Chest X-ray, PA view. Patient: 50 years old, sex M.
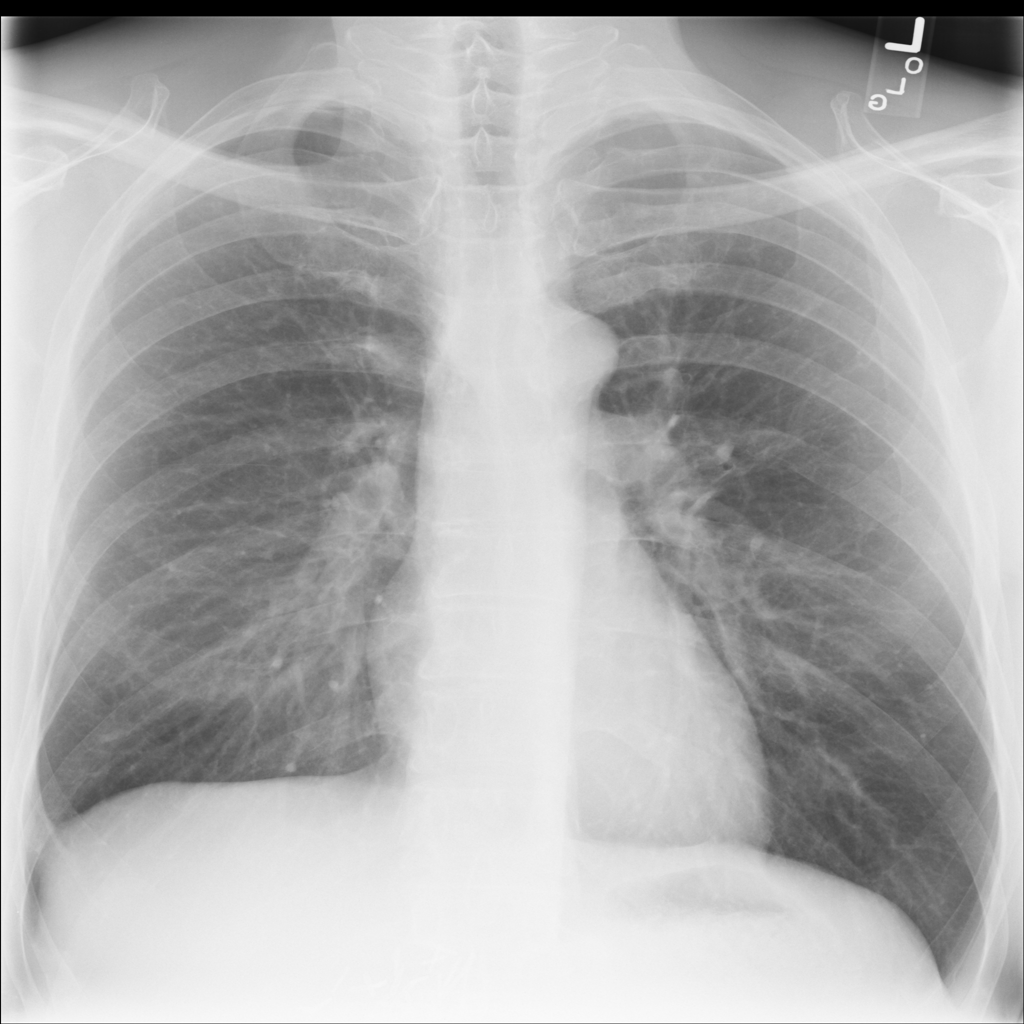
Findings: No Finding